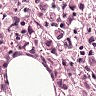
Metastatic tissue present: yes